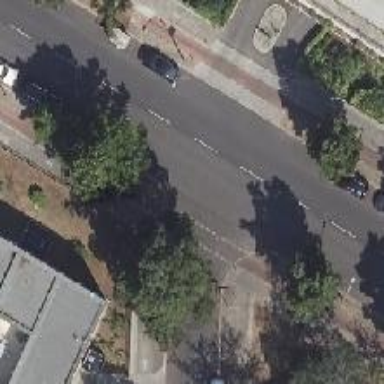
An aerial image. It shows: Tertiary road with asphalt surface. There is separate sidewalk and cycle track.